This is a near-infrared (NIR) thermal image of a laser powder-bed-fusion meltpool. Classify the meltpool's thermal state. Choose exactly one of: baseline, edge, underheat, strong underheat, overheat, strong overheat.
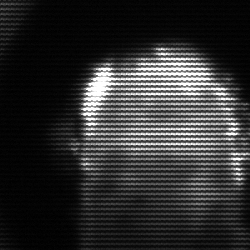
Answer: baseline